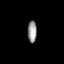
Tissue: lung
Cell type: Endothelial cells
Senescence score: 0.5843
Nuclear area (px): 197
Mean DAPI intensity: 148.802